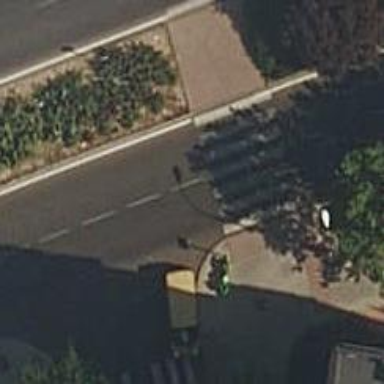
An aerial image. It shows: Pedestrian crossing with zebra markings on footway.